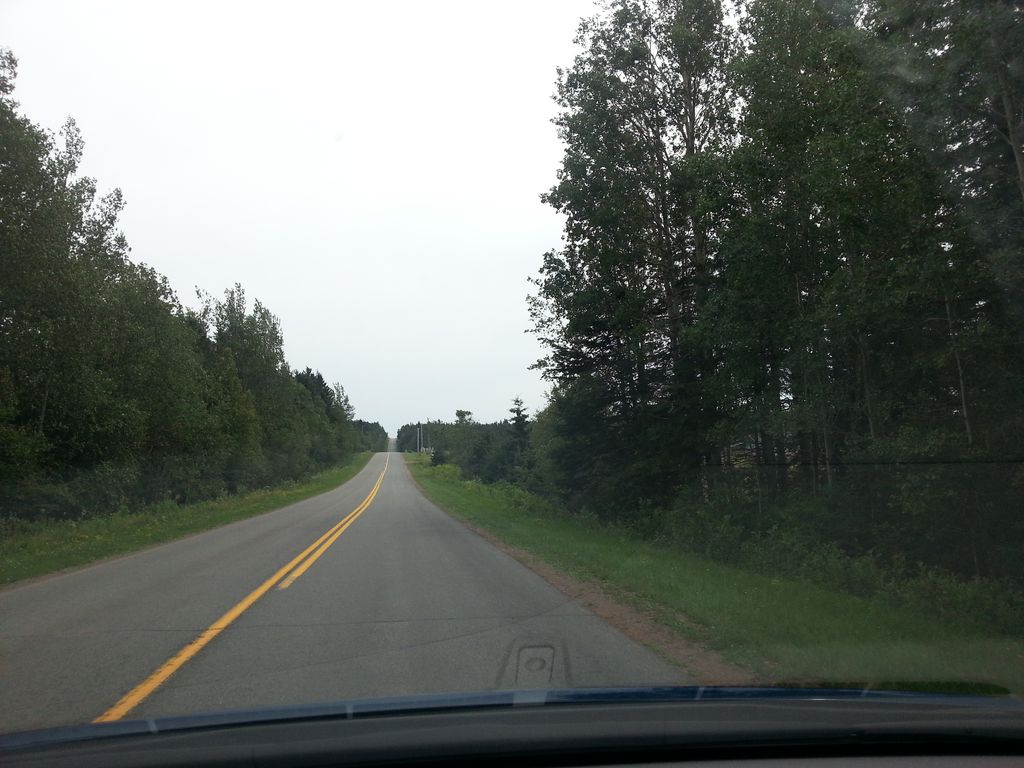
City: charlottetown